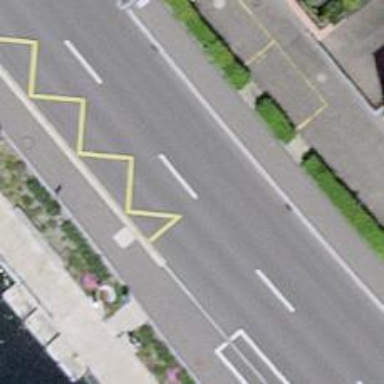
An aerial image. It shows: Bus stop equipped with public transport stop position.